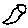
Label: bird